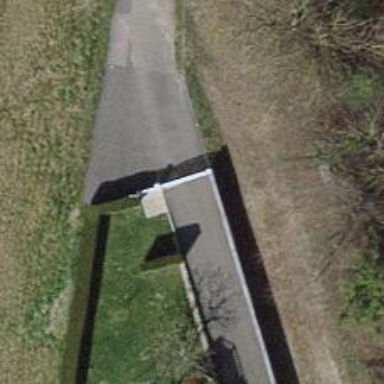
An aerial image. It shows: Gate.